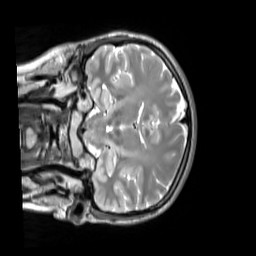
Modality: T2w
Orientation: coronal
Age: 26
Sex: female
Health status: ill
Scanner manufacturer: siemens
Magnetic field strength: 3 T
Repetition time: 2.8 s
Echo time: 0.326 s